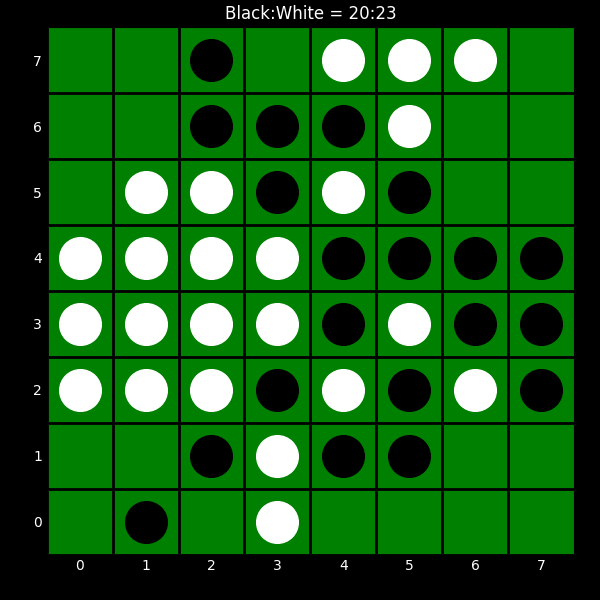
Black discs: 20
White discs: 23